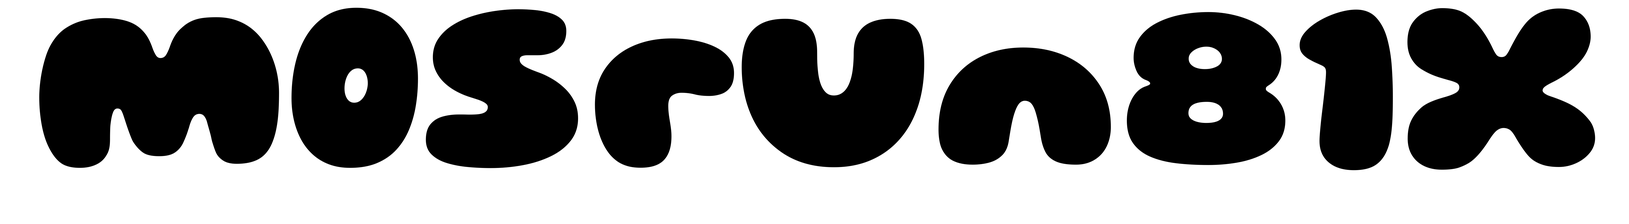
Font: Gluten_Black